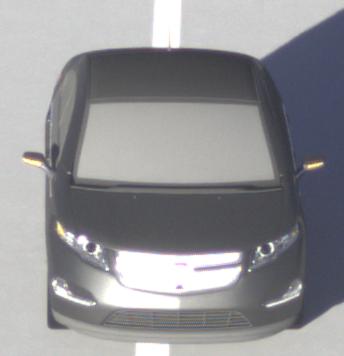
Make: Chevrolet
Model: Volt
Detailed model: Volt
Model produced from: 2011/11
Model produced until: 2014/08
Doors: 5
Color: gray
Road condition: dry road
Daytime: sunrise or sunset
Contrast: high contrast